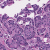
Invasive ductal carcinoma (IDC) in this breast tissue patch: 1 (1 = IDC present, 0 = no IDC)